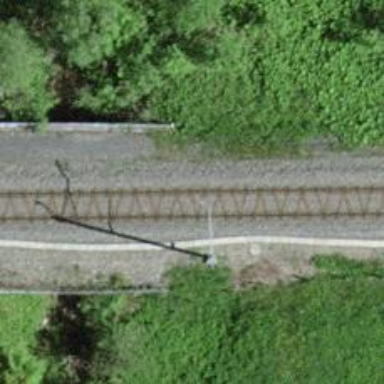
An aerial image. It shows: Railway bridge with electrified contact line. There is one track on the bridge.